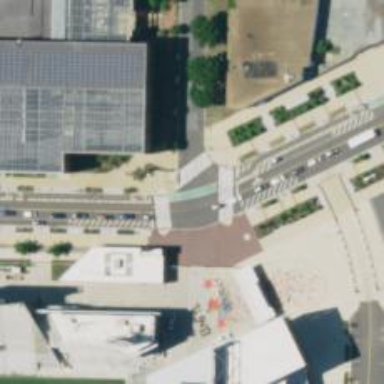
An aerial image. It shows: Crossing on the cycleway.